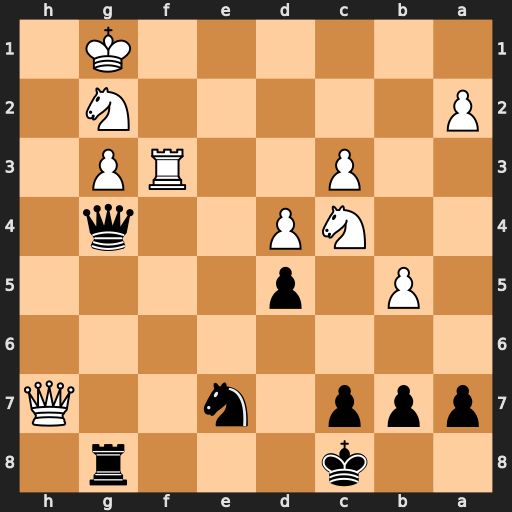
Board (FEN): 2k3r1/ppp1n2Q/8/1P1p4/2NP2q1/2P2RP1/P5N1/6K1
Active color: b
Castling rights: -
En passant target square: -
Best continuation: Qxf3 Qxe7 Qxg3 Qe6+ Kb8